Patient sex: F
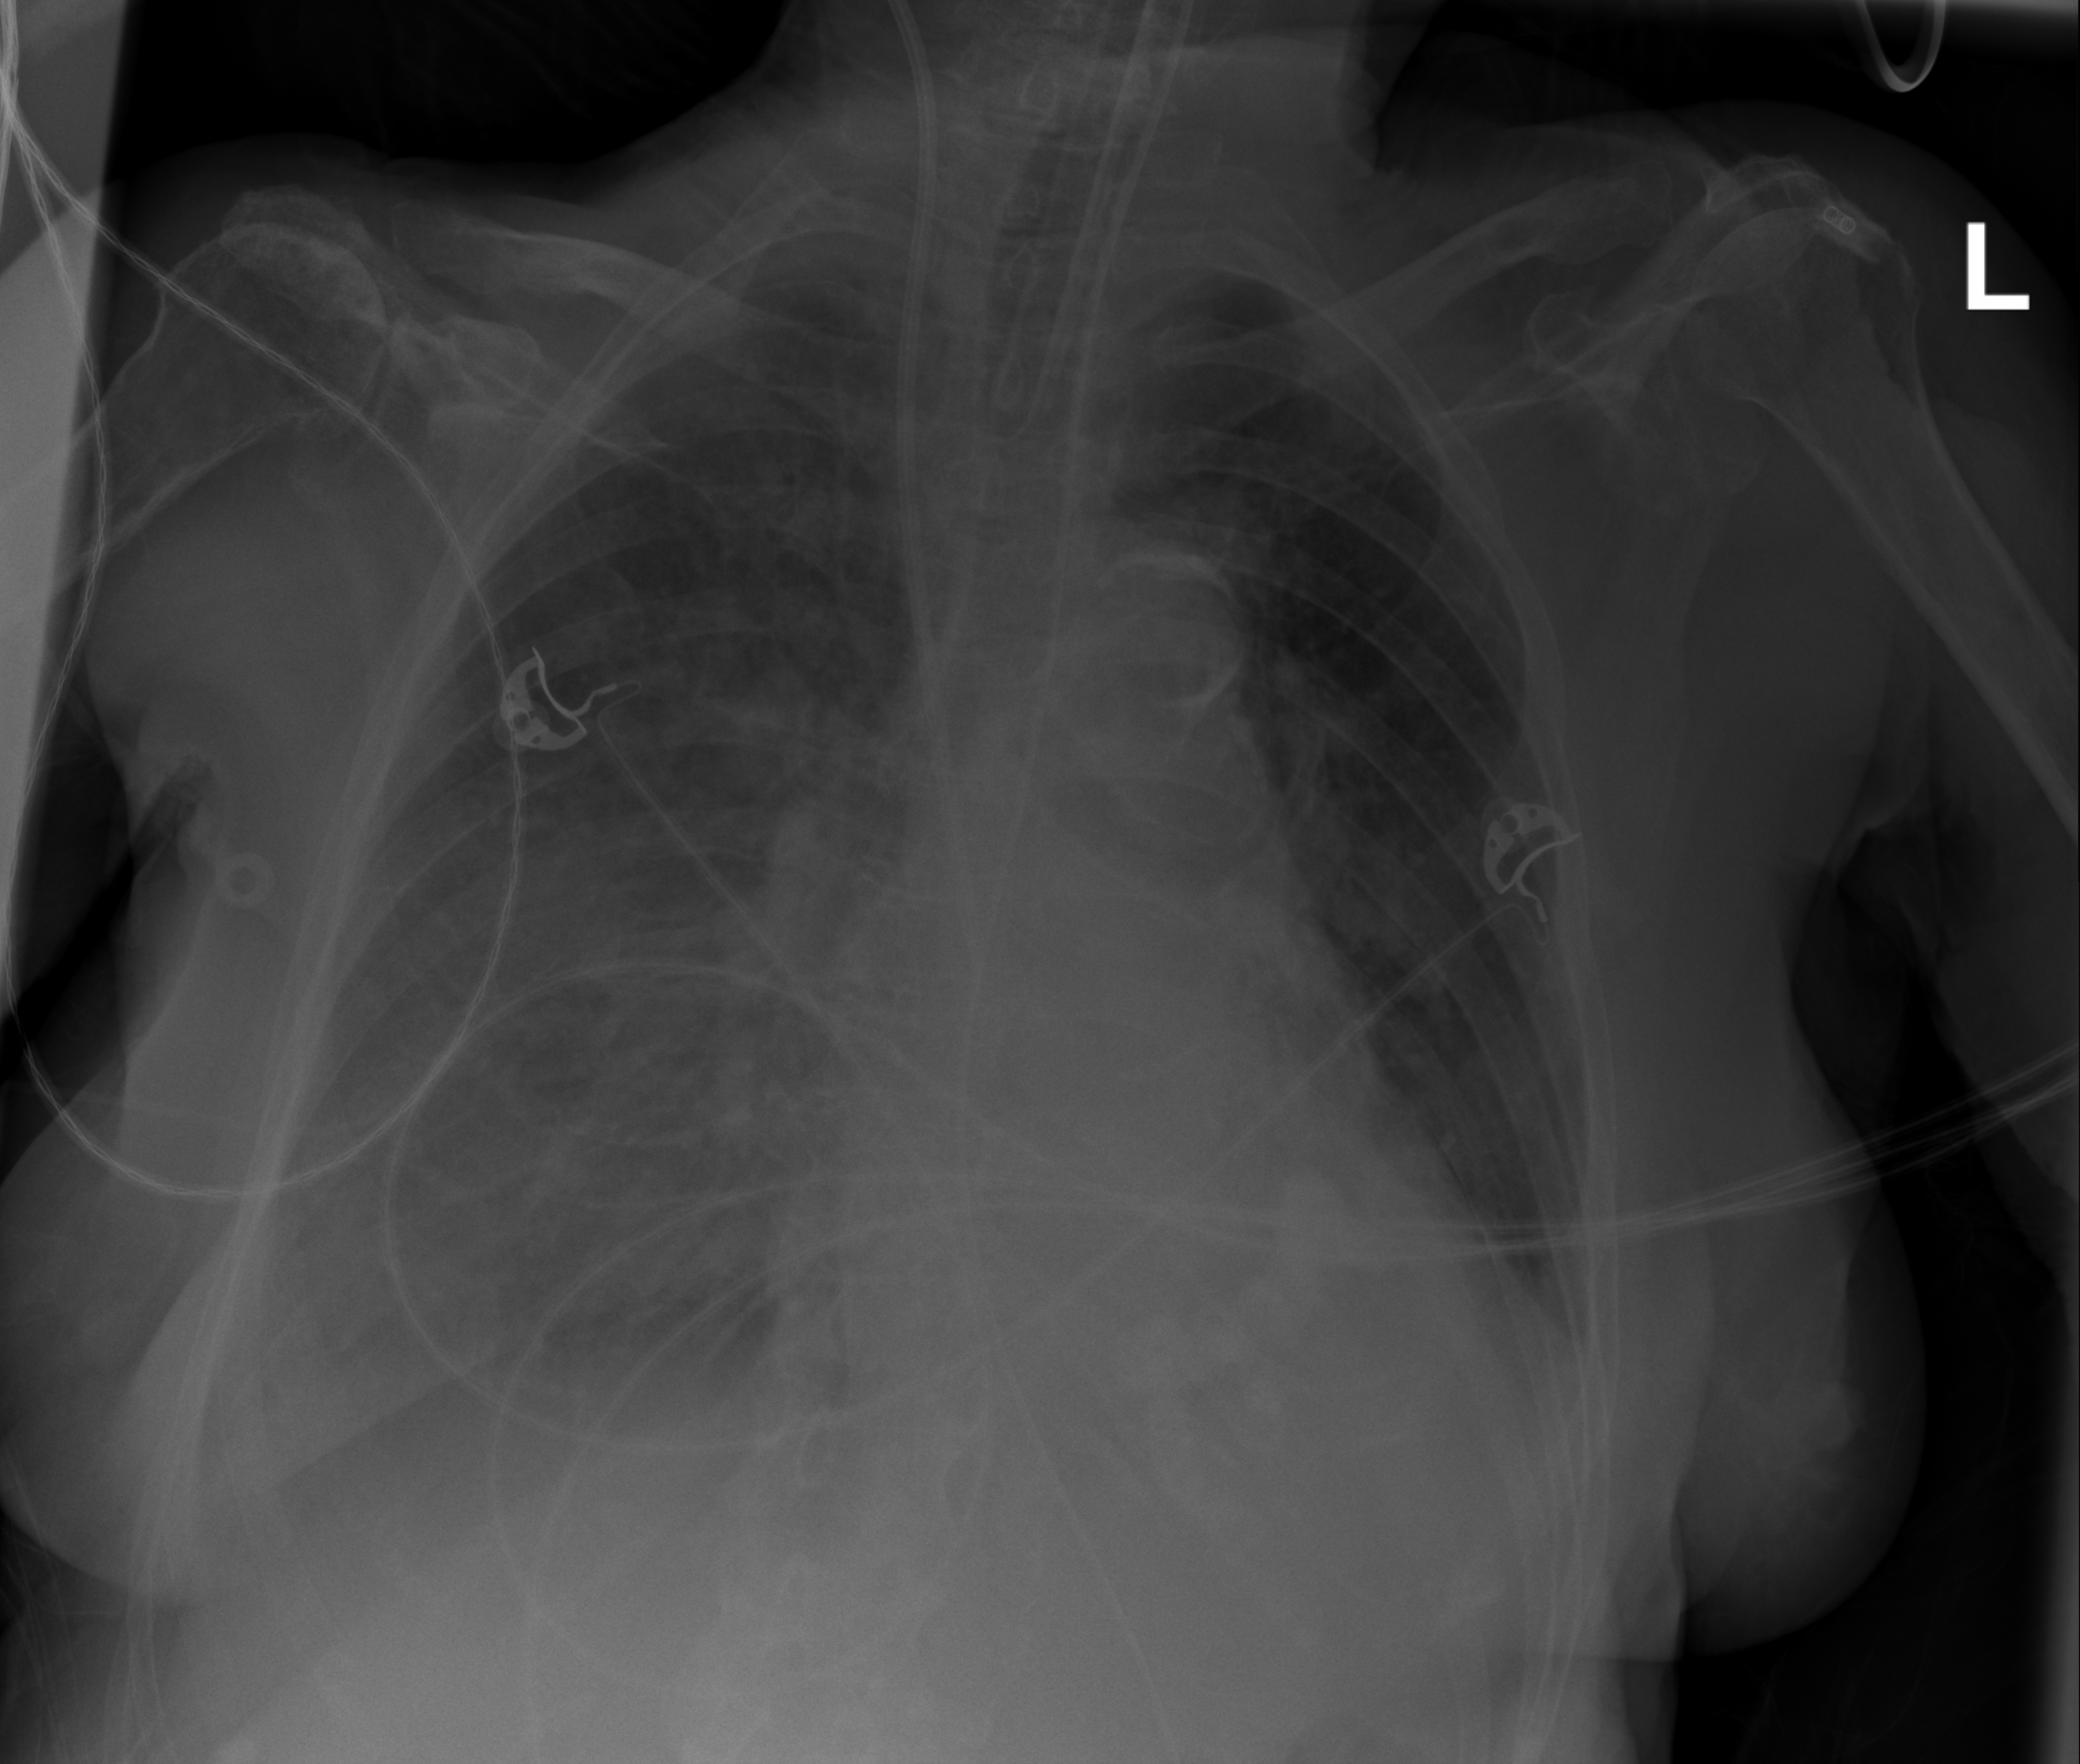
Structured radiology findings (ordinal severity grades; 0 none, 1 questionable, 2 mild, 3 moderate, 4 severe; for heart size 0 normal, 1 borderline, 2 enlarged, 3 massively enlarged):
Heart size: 1
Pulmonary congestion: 0
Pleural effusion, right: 1
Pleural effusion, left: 1
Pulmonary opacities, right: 3
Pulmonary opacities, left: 2
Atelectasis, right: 3
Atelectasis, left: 0